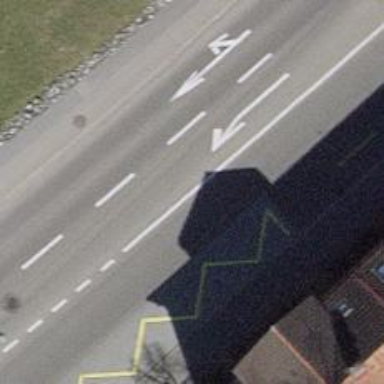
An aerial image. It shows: Trolleybus stop position for public transport.